Question: This "feature" seems to have randomly appeared in my Visual Studio 2010 functionality. I have a year-old build of <URL> add-in recently, but that seems unlikely to have enabled this feature. Where did this come from? I'd like to show coworkers how to enable it, but can't figure out where, how, or why this magical new feature now appears in my editor.
The feature shows faint grey statements that echo the opening brace of a statement that's no longer visible beyond the scrollable window off of the screen. For example:

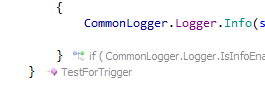
Answer: Turns out the new functionality part of VSCommands Lite, which auto-updated itself recently (the latest version was released a few weeks ago). The update added and enabled this new <URL> feature.